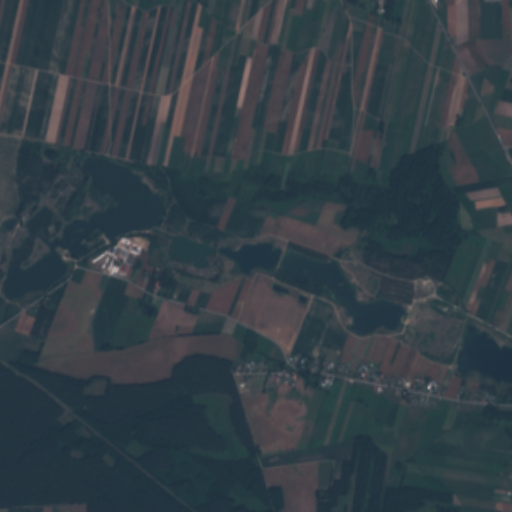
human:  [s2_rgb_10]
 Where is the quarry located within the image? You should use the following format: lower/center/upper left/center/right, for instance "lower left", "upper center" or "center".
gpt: The quarry is located in the upper left of the image.
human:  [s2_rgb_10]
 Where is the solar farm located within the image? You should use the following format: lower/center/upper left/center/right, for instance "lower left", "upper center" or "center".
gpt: The solar farm is located in the upper right of the image.
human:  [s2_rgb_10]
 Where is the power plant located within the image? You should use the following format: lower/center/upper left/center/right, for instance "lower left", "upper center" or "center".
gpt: There is no power plant in the image.